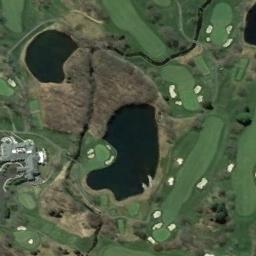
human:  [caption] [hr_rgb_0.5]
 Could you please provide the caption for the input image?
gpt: About twenty sand bunkers are built around the lake .

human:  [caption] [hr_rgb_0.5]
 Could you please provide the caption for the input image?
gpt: The golf course has three lakes, Some fairways, Barrier trees and a house and a river goes through the golf course  .

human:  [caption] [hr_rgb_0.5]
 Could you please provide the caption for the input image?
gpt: On the large turf of the golf course On the large green turf of the golf course there are several bunkers and lakes and several paths and many trees and buildings .

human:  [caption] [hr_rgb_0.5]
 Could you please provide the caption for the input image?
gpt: There is a building next to the golf course .

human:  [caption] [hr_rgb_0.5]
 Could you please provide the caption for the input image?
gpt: There are two lakes and many bunkers on the golf course .